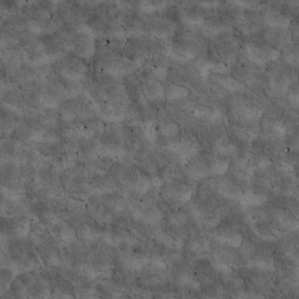
Label: non_frost